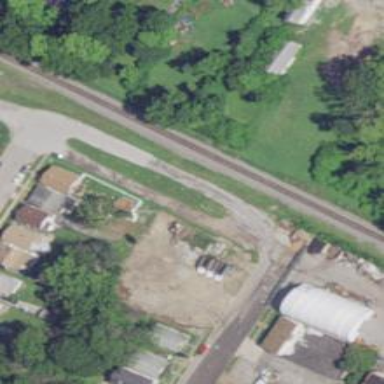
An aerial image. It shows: Site related to railway infrastructure.